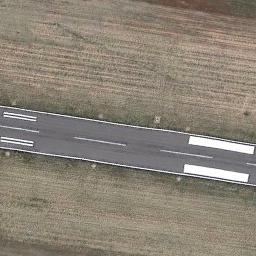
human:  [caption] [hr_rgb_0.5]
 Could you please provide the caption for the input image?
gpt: The grass is beside the runway .

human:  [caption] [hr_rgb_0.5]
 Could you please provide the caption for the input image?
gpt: The runway with several touchdown zone markings goes through the clearing .

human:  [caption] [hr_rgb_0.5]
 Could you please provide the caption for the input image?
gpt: The runway is on the bare land .

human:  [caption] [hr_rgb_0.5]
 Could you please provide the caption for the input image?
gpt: There is a green lawn next to the runway, With white dashes of varying thickness on the runway .

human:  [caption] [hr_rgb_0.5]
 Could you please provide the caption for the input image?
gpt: There are bare lawns beside the runway .